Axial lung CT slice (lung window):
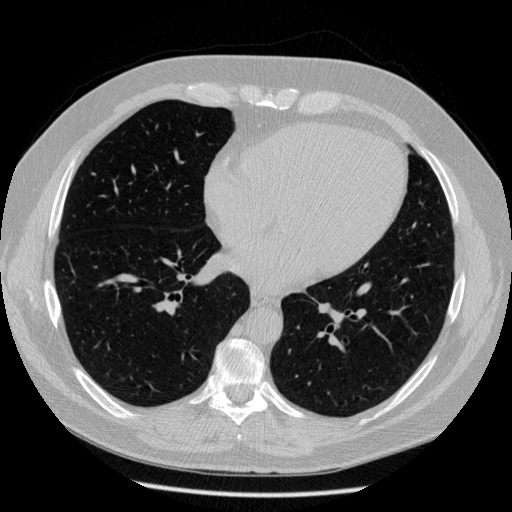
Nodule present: no